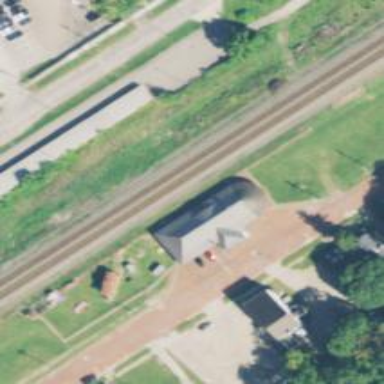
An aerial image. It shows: Railway service station.